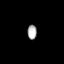
Tissue: prostate
Cell type: Epithelial cells
Senescence score: 0.3051
Nuclear area (px): 134
Mean DAPI intensity: 171.769